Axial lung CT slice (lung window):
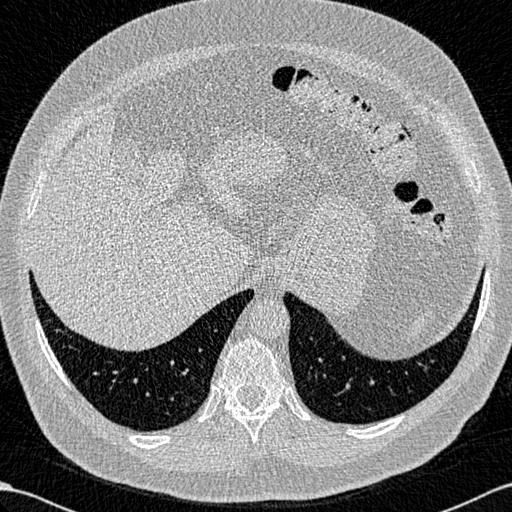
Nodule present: no